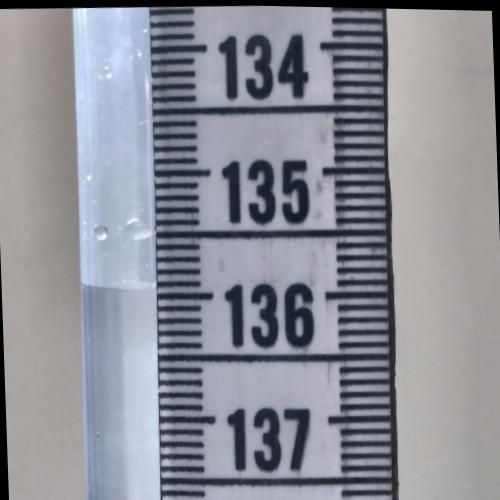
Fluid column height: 136.0 cm